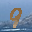
Label: 9